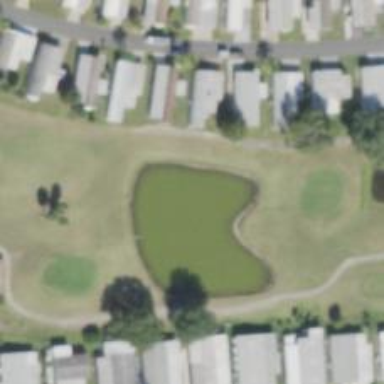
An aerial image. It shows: Water hazard on golf course. The hazard is natural water feature.